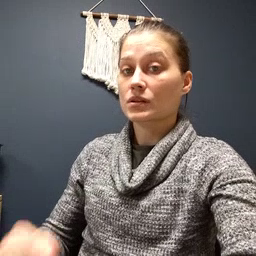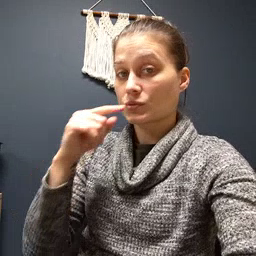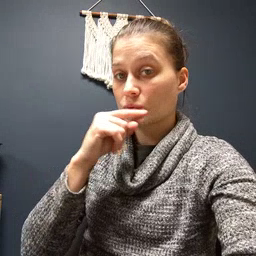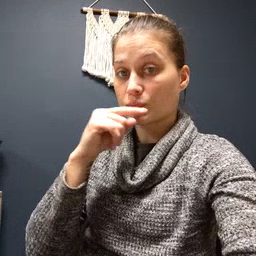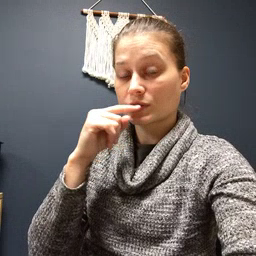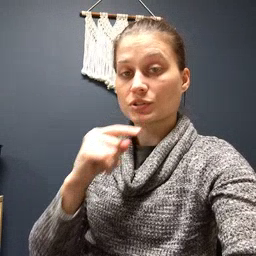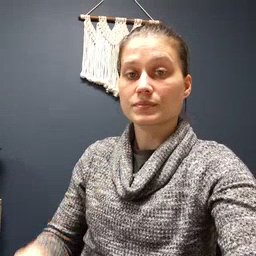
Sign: toothbrush